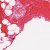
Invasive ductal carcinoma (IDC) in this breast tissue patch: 0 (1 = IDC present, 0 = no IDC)